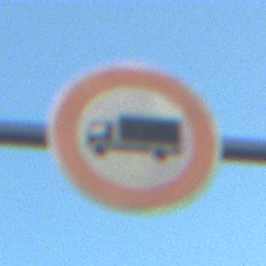
Verkehrszeichen: VerbotFuerKraftfahrzeugeUeberDreiKommaFuenfTonnen
Umgebung: Outdoor, RoadRail
Tageszeit: SunriseSunset
Wetter: Clear
Licht: Natural
Jahreszeit: NotSpecified
Kontrast: HighContrast